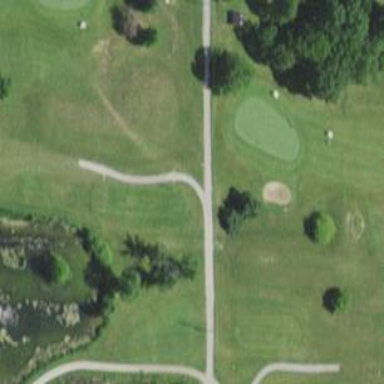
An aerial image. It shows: Path for both roads and golfers.